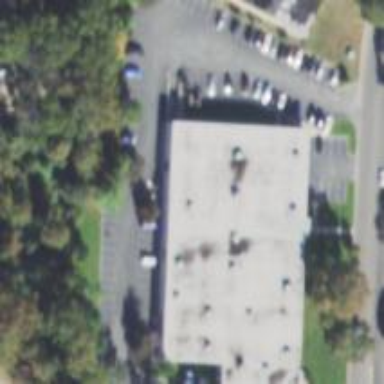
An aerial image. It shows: Warehouse building.